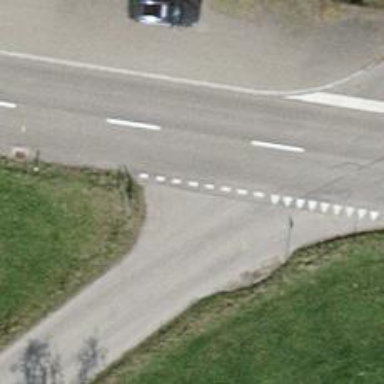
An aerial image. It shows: Bus stop along the road.